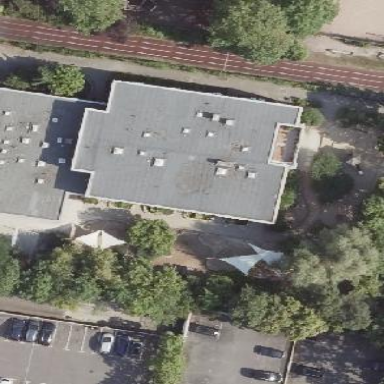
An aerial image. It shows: Building with flat roof made of tar paper.